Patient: sex M, age 21
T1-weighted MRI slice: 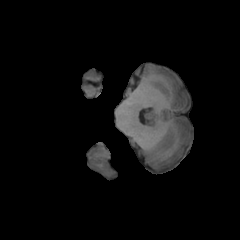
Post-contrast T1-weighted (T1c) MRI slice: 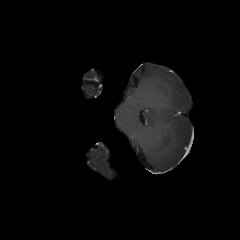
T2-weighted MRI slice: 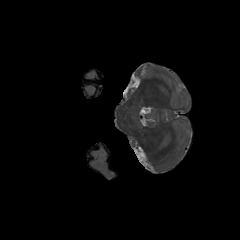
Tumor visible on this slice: no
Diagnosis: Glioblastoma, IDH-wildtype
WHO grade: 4